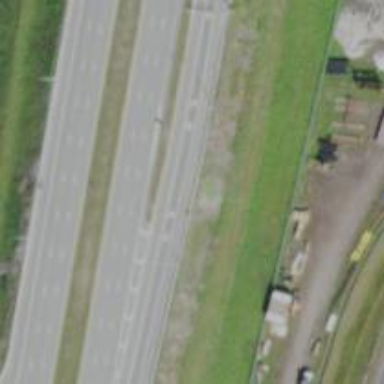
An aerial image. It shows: Parclo intersection with motorway link.